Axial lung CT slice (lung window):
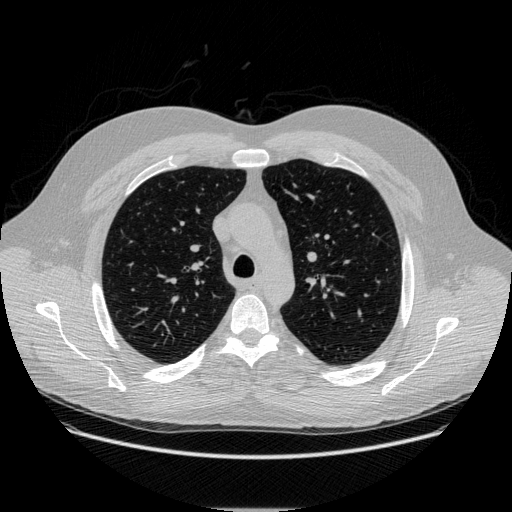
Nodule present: no